Question: I am about to integrate the Facebook SDK solely (at least for now) for the purpose of having mobile ads for my app shown in the Facebook app. I downloaded the latest SDK v3.1.1 and added the framework to the project. It does not build however and gives me this error:

I find it hard to believe that this framework was not compiled for armv7. Has anyone else had this error with the FacebookSDK? I am using iOS6 as my base SDK.
Thanks.
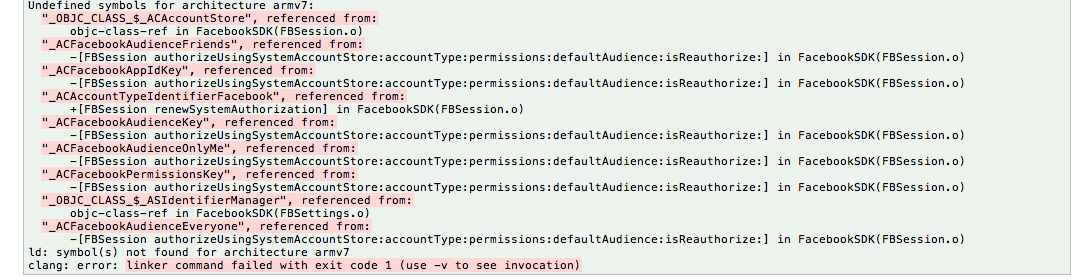
Answer: Turns out you have to add a lot more than just the framework to your project. Once I followed this guide, it worked.
<URL>
Go to section 5 - Configure a New Xcode Project.